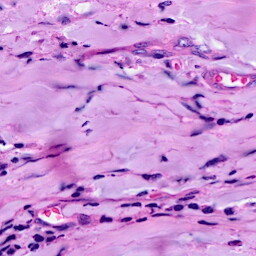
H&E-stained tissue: Breast